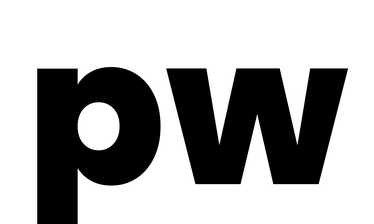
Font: Poppins-ExtraBold